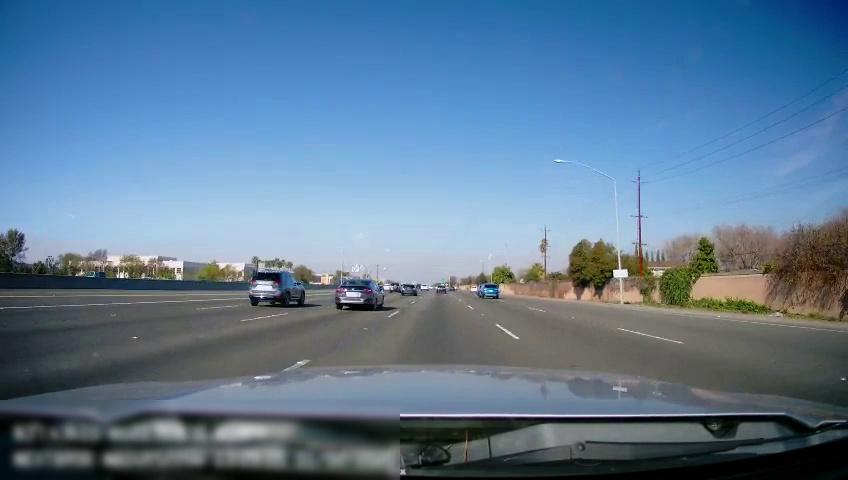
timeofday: Day
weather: Sunny
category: Vehicles | SUV
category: Drivable Space
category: Vehicles | SUV
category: Vehicles | SUV
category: Vehicles | SUV
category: Vehicles | Car
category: Vehicles | SUV
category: Vehicles | Car
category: Lanes | Alternate Lane
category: Lanes | Alternate Lane
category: Lanes | Alternate Lane
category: Lanes | Current Lane
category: Lanes | Alternate Lane
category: Lanes | Alternate Lane
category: Lanes | Alternate Lane
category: Lanes | Alternate Lane
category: Lanes | Alternate Lane